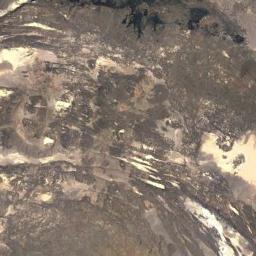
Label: mountain